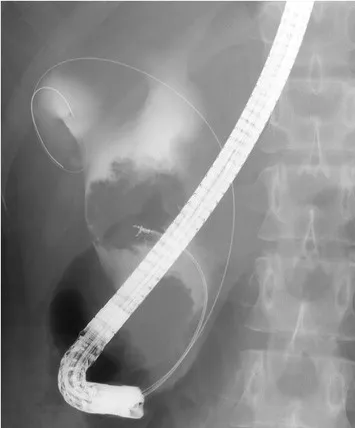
Endoscopic retrograde cholangiopancreatography showed two tumors, and biopsy of one of the tumors confirmed adenocarcinoma.
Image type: radiology (x_ray)